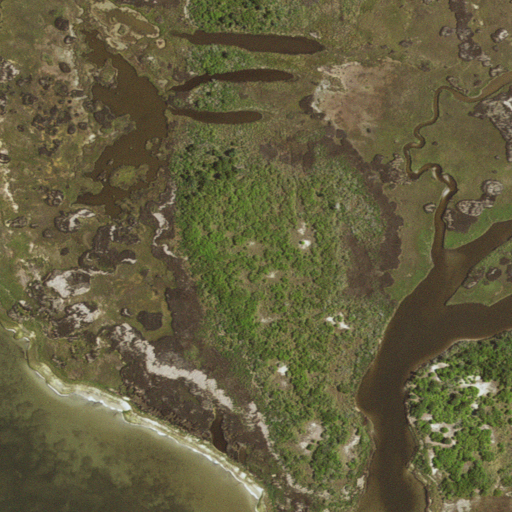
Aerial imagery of island in North Carolina named Douglas Island containing herbaceous wetlands, woody wetlands, and open water